Question: I'm printing a visual in WPF to a receipt printer (Star TSP 700II).
When the visual is small it is fine and it prints okay.
However when the visual grows it will clip the image and it prints to a certain size on the roll in the Star printer and then it just cuts without printing the remainder of the image.
'''
PrintDialog.PrintVisual(Grid1, "Test");
'''
I've tried adjusting the PageMediaSize but that is not changing anything on the printout.
Interesting when I print to Microsoft XPS Document Writer the saved file has the full image.

I've also noticed the size it prints to is always maximum height = height of an A4 page.
Question is how to I get it to print past the height of an A4 (when I print a test document from the printer preferences it is able to do this).
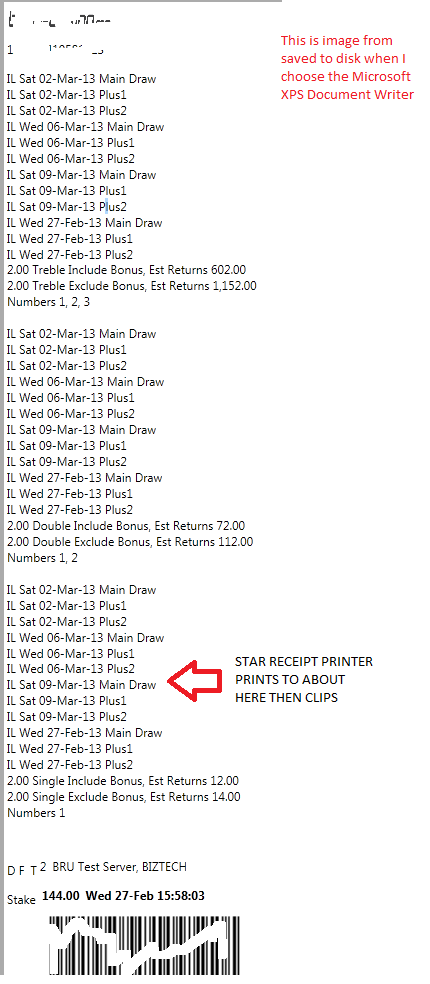
Answer: Ok I solved this using following class. Basically I put what I want to print inside a scrollviewer and put a stackpanel inside that, then pass this stackpanel to my print helper and it now prints without clipping:
'''
public static class PrintHelper
{
public static FixedDocument GetFixedDocument(FrameworkElement toPrint, PrintDialog printDialog)
{
var capabilities = printDialog.PrintQueue.GetPrintCapabilities(printDialog.PrintTicket);
var pageSize = new Size(printDialog.PrintableAreaWidth, printDialog.PrintableAreaHeight);
var visibleSize = new Size(capabilities.PageImageableArea.ExtentWidth, capabilities.PageImageableArea.ExtentHeight);
var fixedDoc = new FixedDocument();
//If the toPrint visual is not displayed on screen we neeed to measure and arrange it
toPrint.Measure(new Size(double.PositiveInfinity, double.PositiveInfinity));
toPrint.Arrange(new Rect(new Point(0, 0), toPrint.DesiredSize));
//
var size = toPrint.DesiredSize;
//Will assume for simplicity the control fits horizontally on the page
double yOffset = 0;
while (yOffset < size.Height)
{
var vb = new VisualBrush(toPrint)
{
Stretch = Stretch.None,
AlignmentX = AlignmentX.Left,
AlignmentY = AlignmentY.Top,
ViewboxUnits = BrushMappingMode.Absolute,
TileMode = TileMode.None,
Viewbox = new Rect(0, yOffset, visibleSize.Width, visibleSize.Height)
};
var pageContent = new PageContent();
var page = new FixedPage();
((IAddChild)pageContent).AddChild(page);
fixedDoc.Pages.Add(pageContent);
page.Width = pageSize.Width;
page.Height = pageSize.Height;
var canvas = new Canvas();
FixedPage.SetLeft(canvas, capabilities.PageImageableArea.OriginWidth);
FixedPage.SetTop(canvas, capabilities.PageImageableArea.OriginHeight);
canvas.Width = visibleSize.Width;
canvas.Height = visibleSize.Height;
canvas.Background = vb;
page.Children.Add(canvas);
yOffset += visibleSize.Height;
}
return fixedDoc;
}
public static void ShowPrintPreview(FixedDocument fixedDoc)
{
var wnd = new Window();
var viewer = new DocumentViewer();
viewer.Document = fixedDoc;
wnd.Content = viewer;
wnd.ShowDialog();
}
public static void PrintNoPreview(PrintDialog printDialog,FixedDocument fixedDoc)
{
printDialog.PrintDocument(fixedDoc.DocumentPaginator, "Test Print No Preview");
}
}
'''